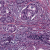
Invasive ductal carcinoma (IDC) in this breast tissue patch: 1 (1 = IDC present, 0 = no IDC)